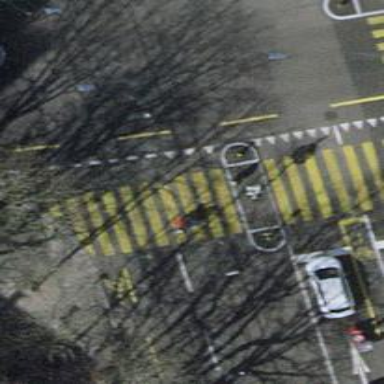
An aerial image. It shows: Tram crossing on the railway.